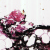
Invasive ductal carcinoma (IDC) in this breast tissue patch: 0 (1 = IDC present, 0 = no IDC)